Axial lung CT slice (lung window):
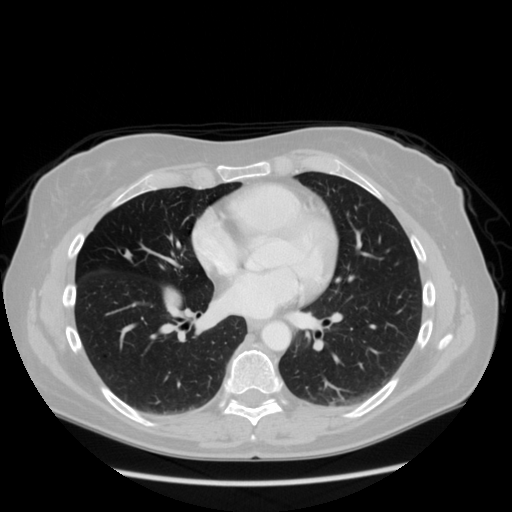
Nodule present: no